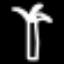
Label: palm tree